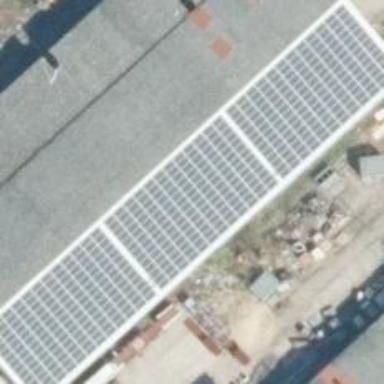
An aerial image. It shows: Solar photovoltaic panel generator producing electricity as small installation.